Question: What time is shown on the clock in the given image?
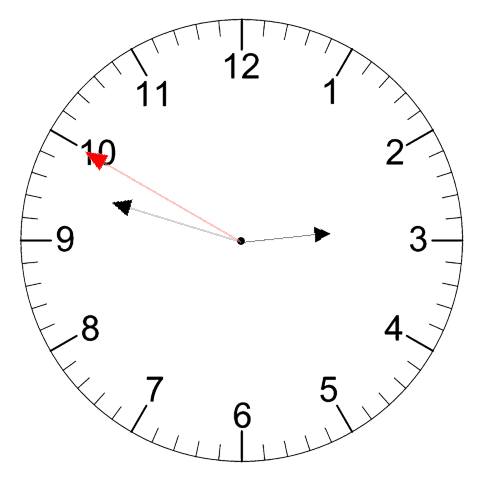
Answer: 02:47:50